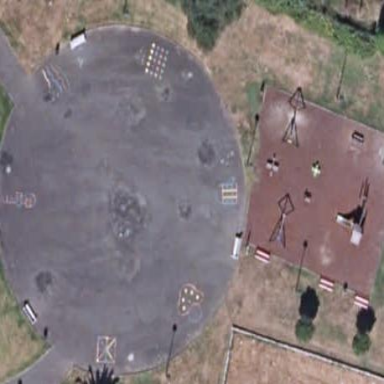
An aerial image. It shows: Playground area for leisure land.